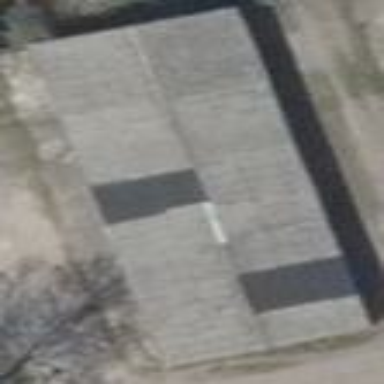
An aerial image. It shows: Group of garages.